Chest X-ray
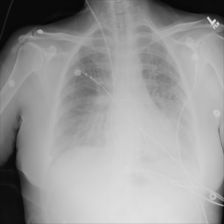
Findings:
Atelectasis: negative
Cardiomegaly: negative
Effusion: negative
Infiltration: negative
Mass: negative
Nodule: negative
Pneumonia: negative
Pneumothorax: negative
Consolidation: negative
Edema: negative
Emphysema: negative
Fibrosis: negative
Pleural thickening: negative
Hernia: negative